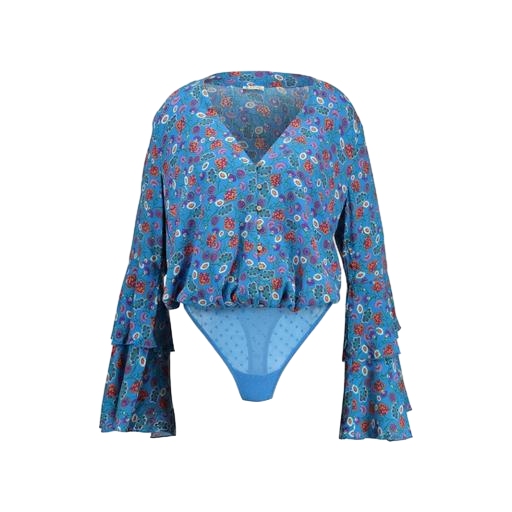
blue daddy blouse, blue minkpink blossom blouse, blue floral-print top, white background